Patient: sex M, age 45
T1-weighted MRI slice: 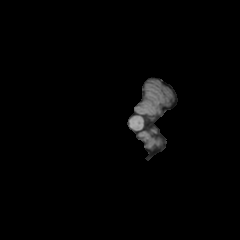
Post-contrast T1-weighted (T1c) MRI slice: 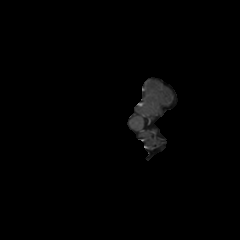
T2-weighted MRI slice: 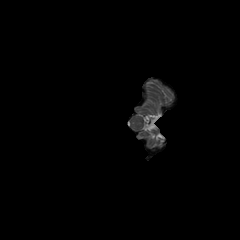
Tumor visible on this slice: no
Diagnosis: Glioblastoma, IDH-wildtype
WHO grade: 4